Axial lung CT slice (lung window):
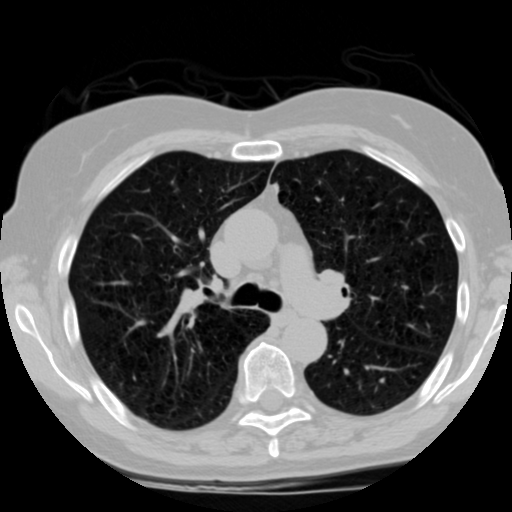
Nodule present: no